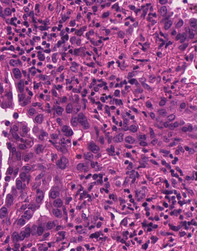
Tumor epithelial tissue: yes
Tumor-associated stroma tissue: yes
Normal tissue: no